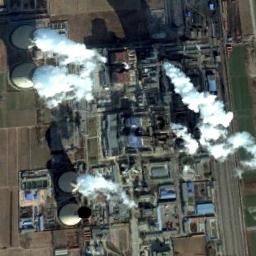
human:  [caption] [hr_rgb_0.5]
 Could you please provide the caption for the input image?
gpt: There are two thermal power stations, and the right one is emitting smoke .

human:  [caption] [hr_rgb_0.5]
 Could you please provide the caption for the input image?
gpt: There are plant and machinery in the thermal power station  There are four cooling towers and three are steaming .

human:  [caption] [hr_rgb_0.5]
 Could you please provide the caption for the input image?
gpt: The thermal power station is next to some buildings with white mist above .

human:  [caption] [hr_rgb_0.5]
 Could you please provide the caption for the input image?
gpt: There are many buildings next to the thermal power station .

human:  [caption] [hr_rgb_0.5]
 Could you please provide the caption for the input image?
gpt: There are many buildings and some chimneys on the thermal power station .